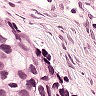
Metastatic tissue present: yes